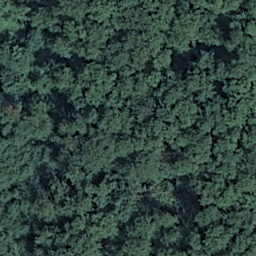
Label: forest